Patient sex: M
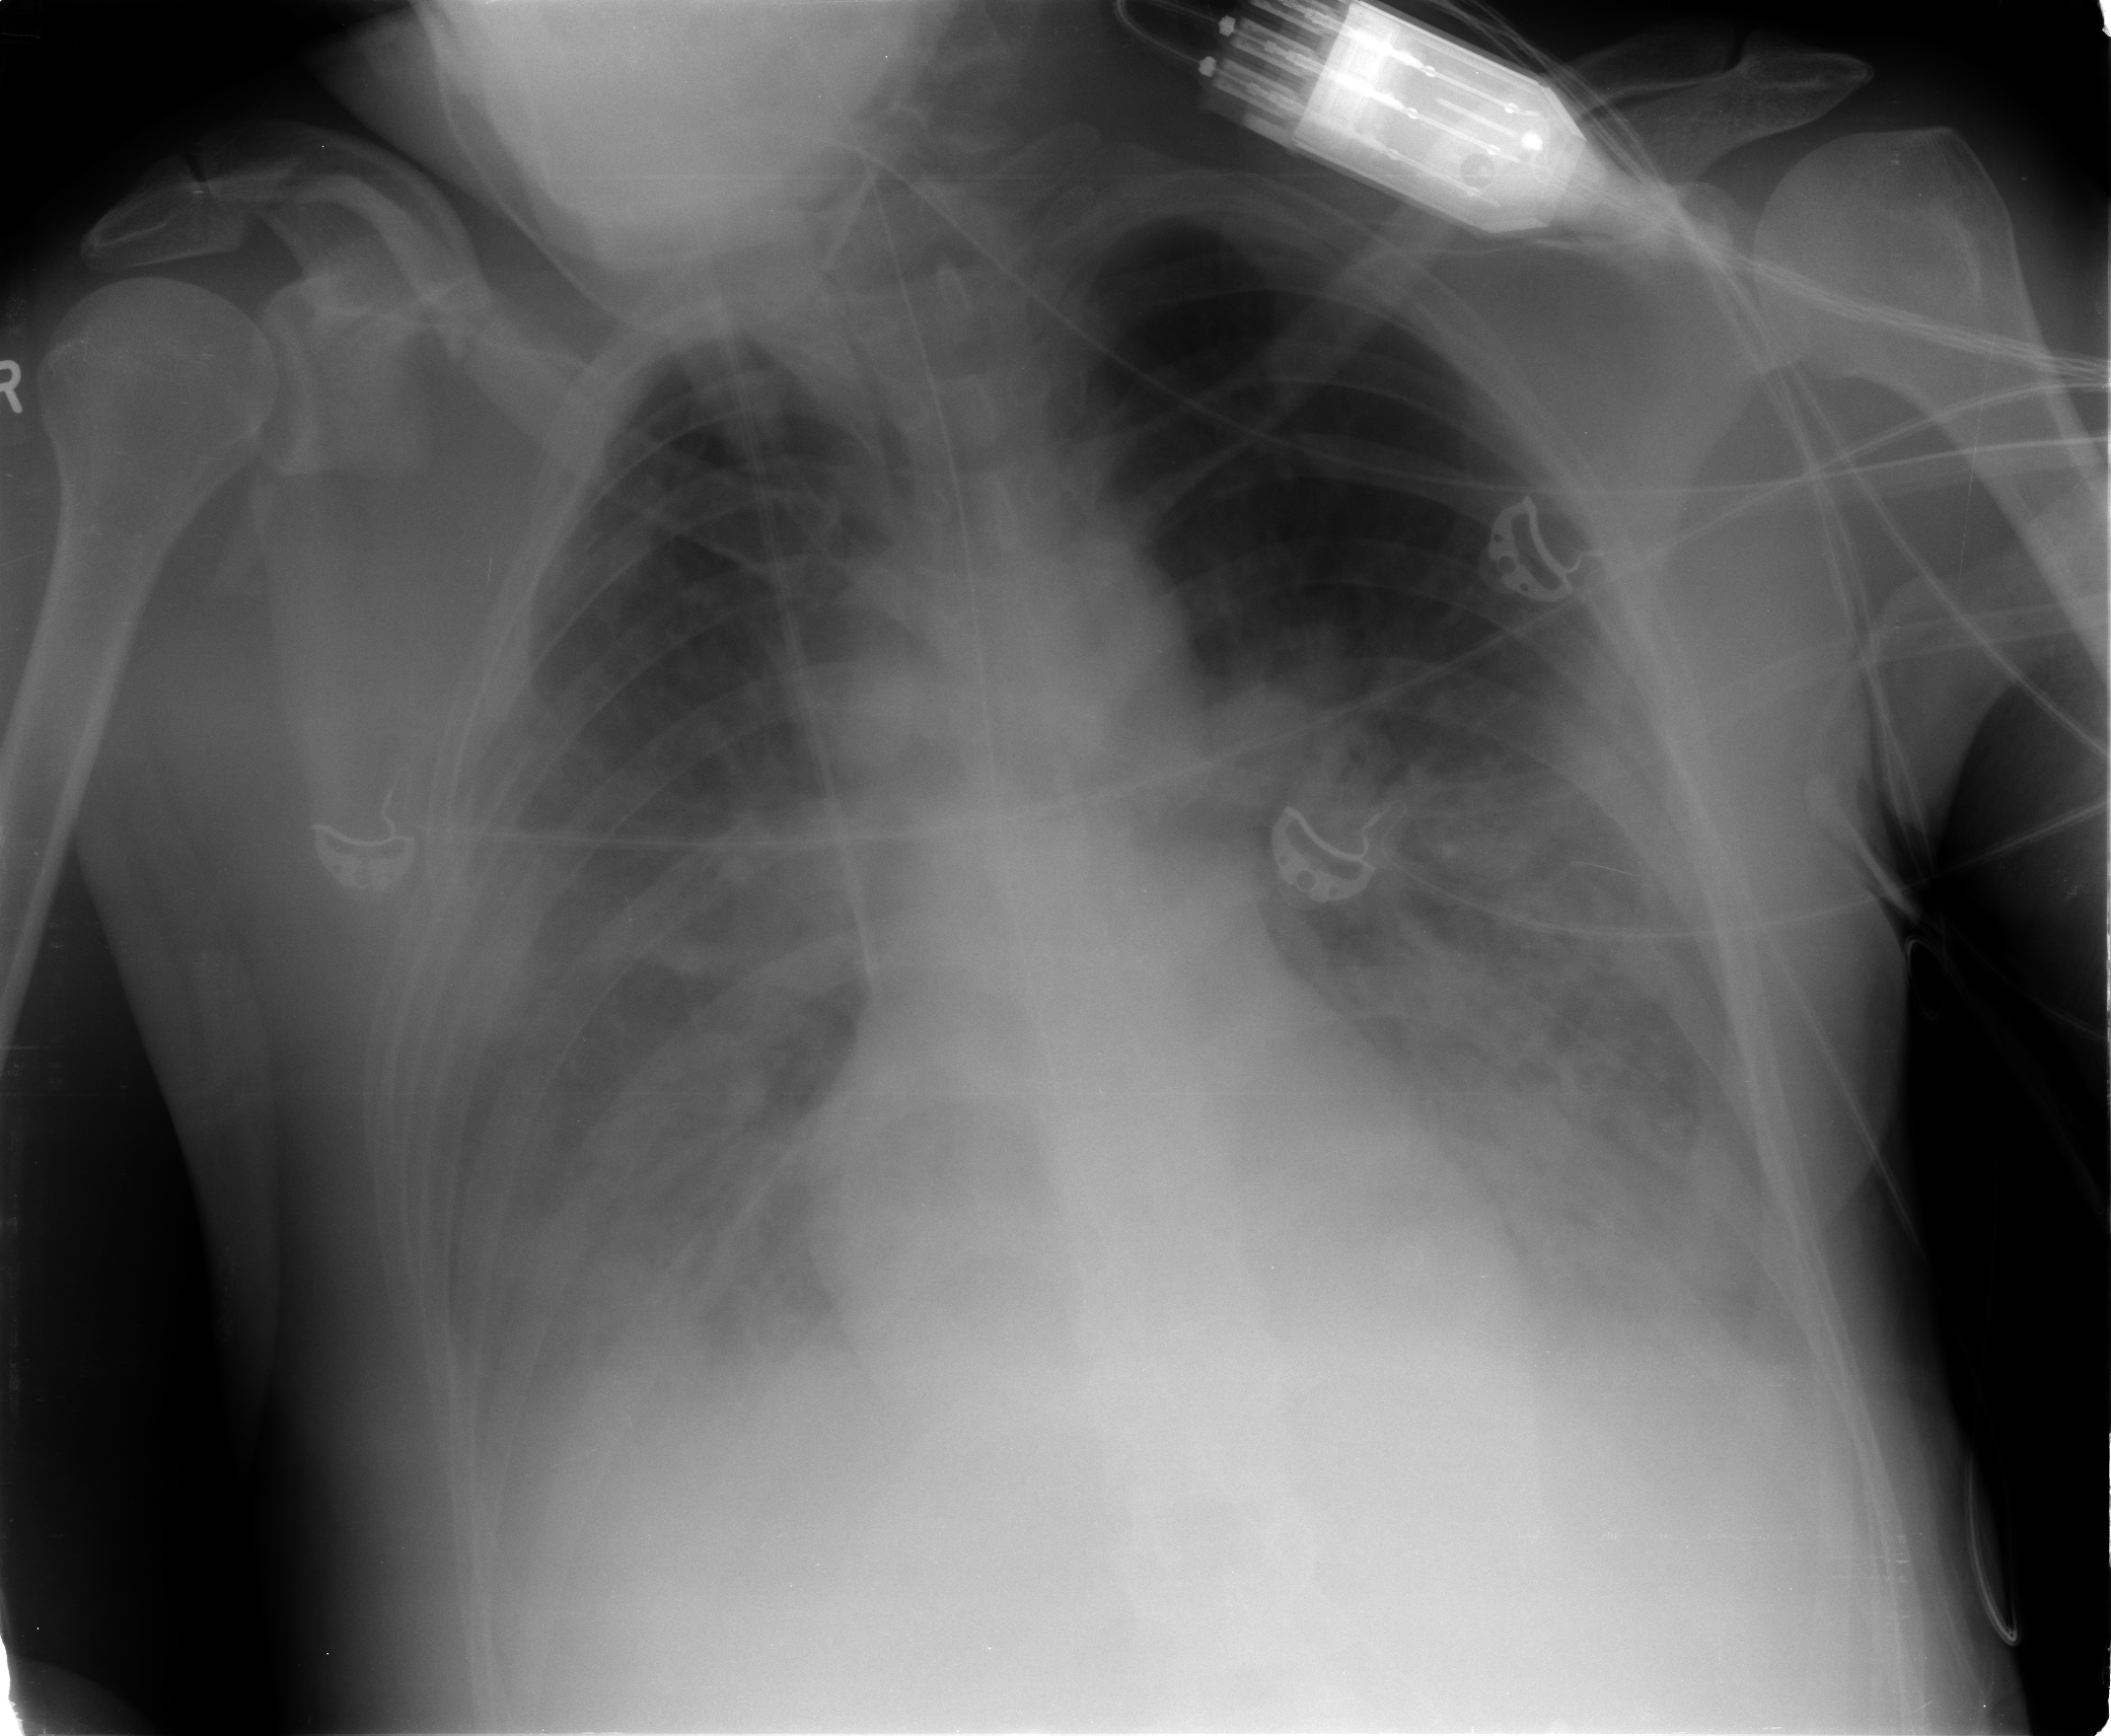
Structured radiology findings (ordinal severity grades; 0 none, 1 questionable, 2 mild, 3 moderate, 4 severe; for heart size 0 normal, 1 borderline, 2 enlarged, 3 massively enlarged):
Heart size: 0
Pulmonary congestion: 2
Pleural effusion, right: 1
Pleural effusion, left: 1
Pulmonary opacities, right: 3
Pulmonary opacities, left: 3
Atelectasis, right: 2
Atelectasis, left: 2